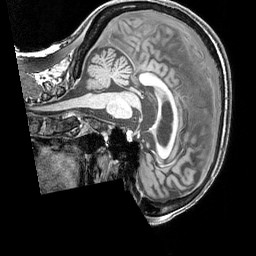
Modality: T1w
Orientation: sagittal
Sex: female
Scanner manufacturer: siemens
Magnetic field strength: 3 T
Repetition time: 2.3 s
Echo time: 0.00226 s